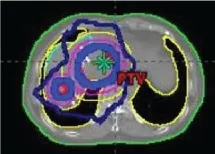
Region of image-guided radiotherapy. Cross-sectional dose distribution map.
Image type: radiology (pet)